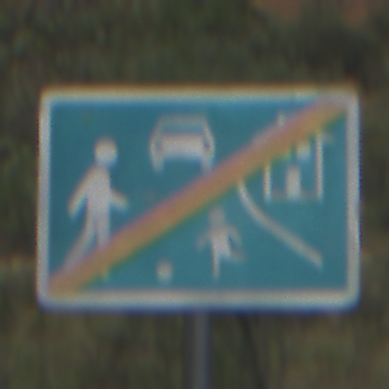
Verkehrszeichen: EndeVerkehrsberuhigterBereich
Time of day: Midday
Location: Outdoor (Nature)
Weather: PartlyCloudy
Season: Autumn
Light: Natural